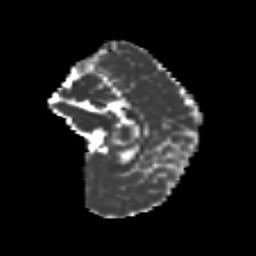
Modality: MD
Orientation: sagittal
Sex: male
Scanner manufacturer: siemens
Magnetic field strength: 3 T
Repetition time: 5 s
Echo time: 0.071 s